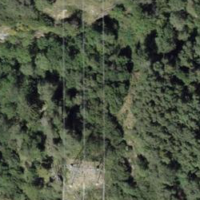
EUNIS habitat code: 41
Species observed at this site:
Lathyrus linifolius